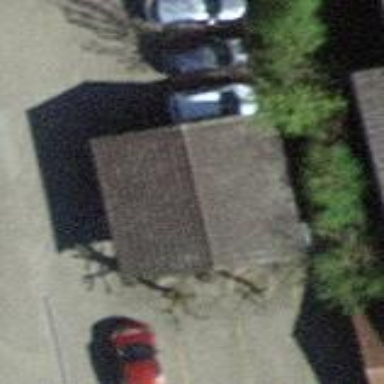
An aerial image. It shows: View of roof of building.